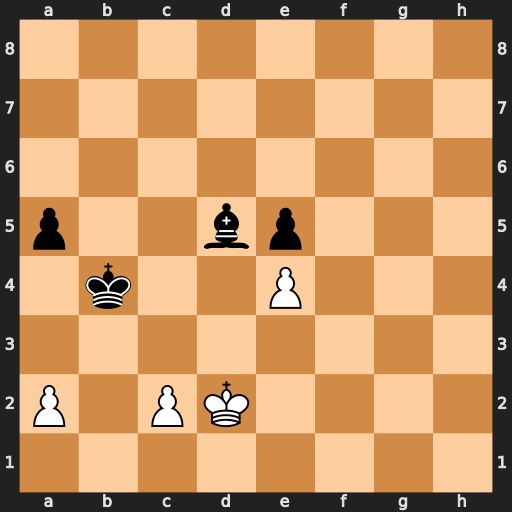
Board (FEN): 8/8/8/p2bp3/1k2P3/8/P1PK4/8
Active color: w
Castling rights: -
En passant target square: -
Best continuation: exd5 Kc5 c4